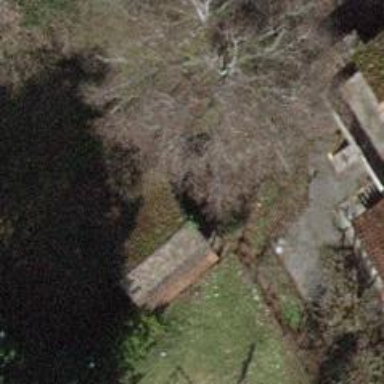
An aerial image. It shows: Shed building.